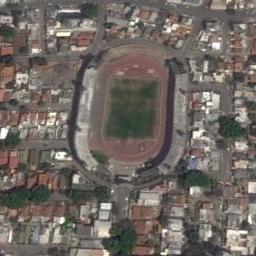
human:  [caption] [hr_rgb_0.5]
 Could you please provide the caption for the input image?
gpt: The oval gym is built in the middle of a residential area and is surrounded by a lot of vegetation .

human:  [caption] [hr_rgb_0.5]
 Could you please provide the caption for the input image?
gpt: The stadium is next to some buildings and trees .

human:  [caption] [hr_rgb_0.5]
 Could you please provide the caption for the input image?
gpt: Many buildings are next to the stadium .

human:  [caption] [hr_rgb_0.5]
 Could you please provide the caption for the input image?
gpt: This oval stadium has yellow and blue chairs on both sides .

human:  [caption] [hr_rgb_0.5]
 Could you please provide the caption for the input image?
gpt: There are many buildings around the stadium .